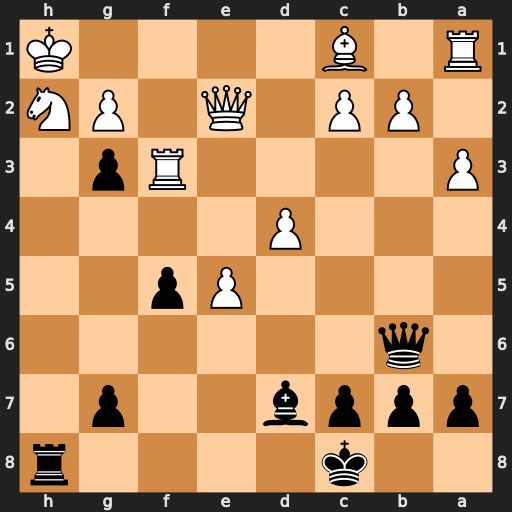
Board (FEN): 2k4r/pppb2p1/1q6/4Pp2/3P4/P4Rp1/1PP1Q1PN/R1B4K
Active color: b
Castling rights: -
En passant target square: -
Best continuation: Rxh2+ Kg1 Qxd4+ Be3 Qh4